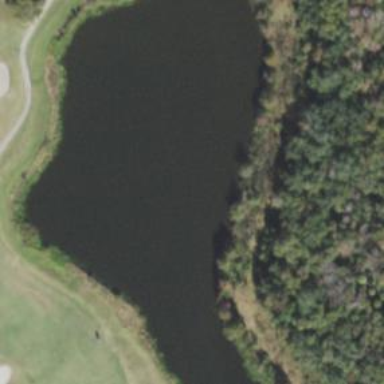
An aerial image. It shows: Water hazard on golf course. The hazard is natural water feature.